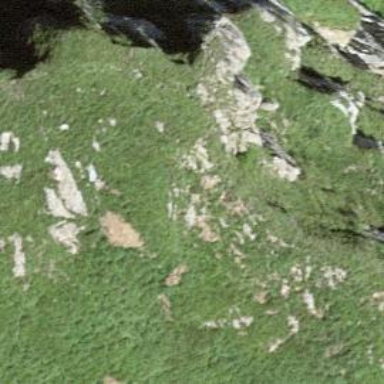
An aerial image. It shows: Natural cliff.